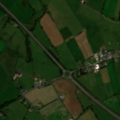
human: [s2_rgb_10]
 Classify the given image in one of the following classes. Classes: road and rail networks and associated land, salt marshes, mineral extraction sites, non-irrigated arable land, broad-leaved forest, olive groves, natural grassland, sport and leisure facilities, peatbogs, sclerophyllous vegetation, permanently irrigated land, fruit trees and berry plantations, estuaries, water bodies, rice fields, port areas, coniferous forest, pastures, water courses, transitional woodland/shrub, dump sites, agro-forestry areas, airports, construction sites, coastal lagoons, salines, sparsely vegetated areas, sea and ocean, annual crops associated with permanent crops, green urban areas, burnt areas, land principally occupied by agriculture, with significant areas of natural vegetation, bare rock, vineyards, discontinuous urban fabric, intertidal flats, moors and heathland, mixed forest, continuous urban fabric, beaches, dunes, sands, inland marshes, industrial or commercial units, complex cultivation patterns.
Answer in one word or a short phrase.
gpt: pastures